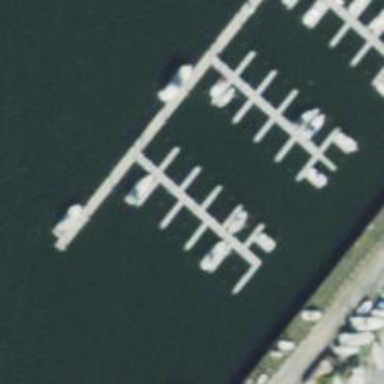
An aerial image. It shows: Pier with mooring facilities.